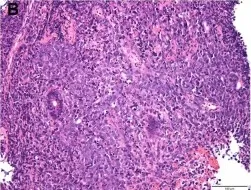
Primary anal canal lymphoma successfully treated with R-CHOP chemotherapy. (B) Hematoxylin and eosin staining (x200); photomicrograph shows a large atypical pleomorphic lymphocytic nucleus with multiple nucleoli.
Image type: pathology (h&e)